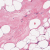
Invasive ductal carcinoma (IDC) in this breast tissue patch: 0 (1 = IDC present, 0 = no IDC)